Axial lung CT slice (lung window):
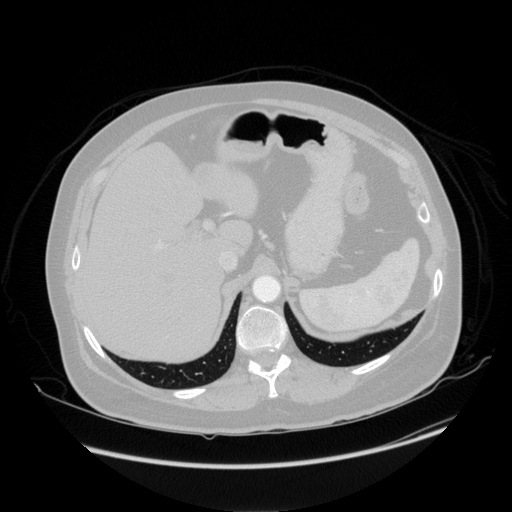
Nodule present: no